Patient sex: F
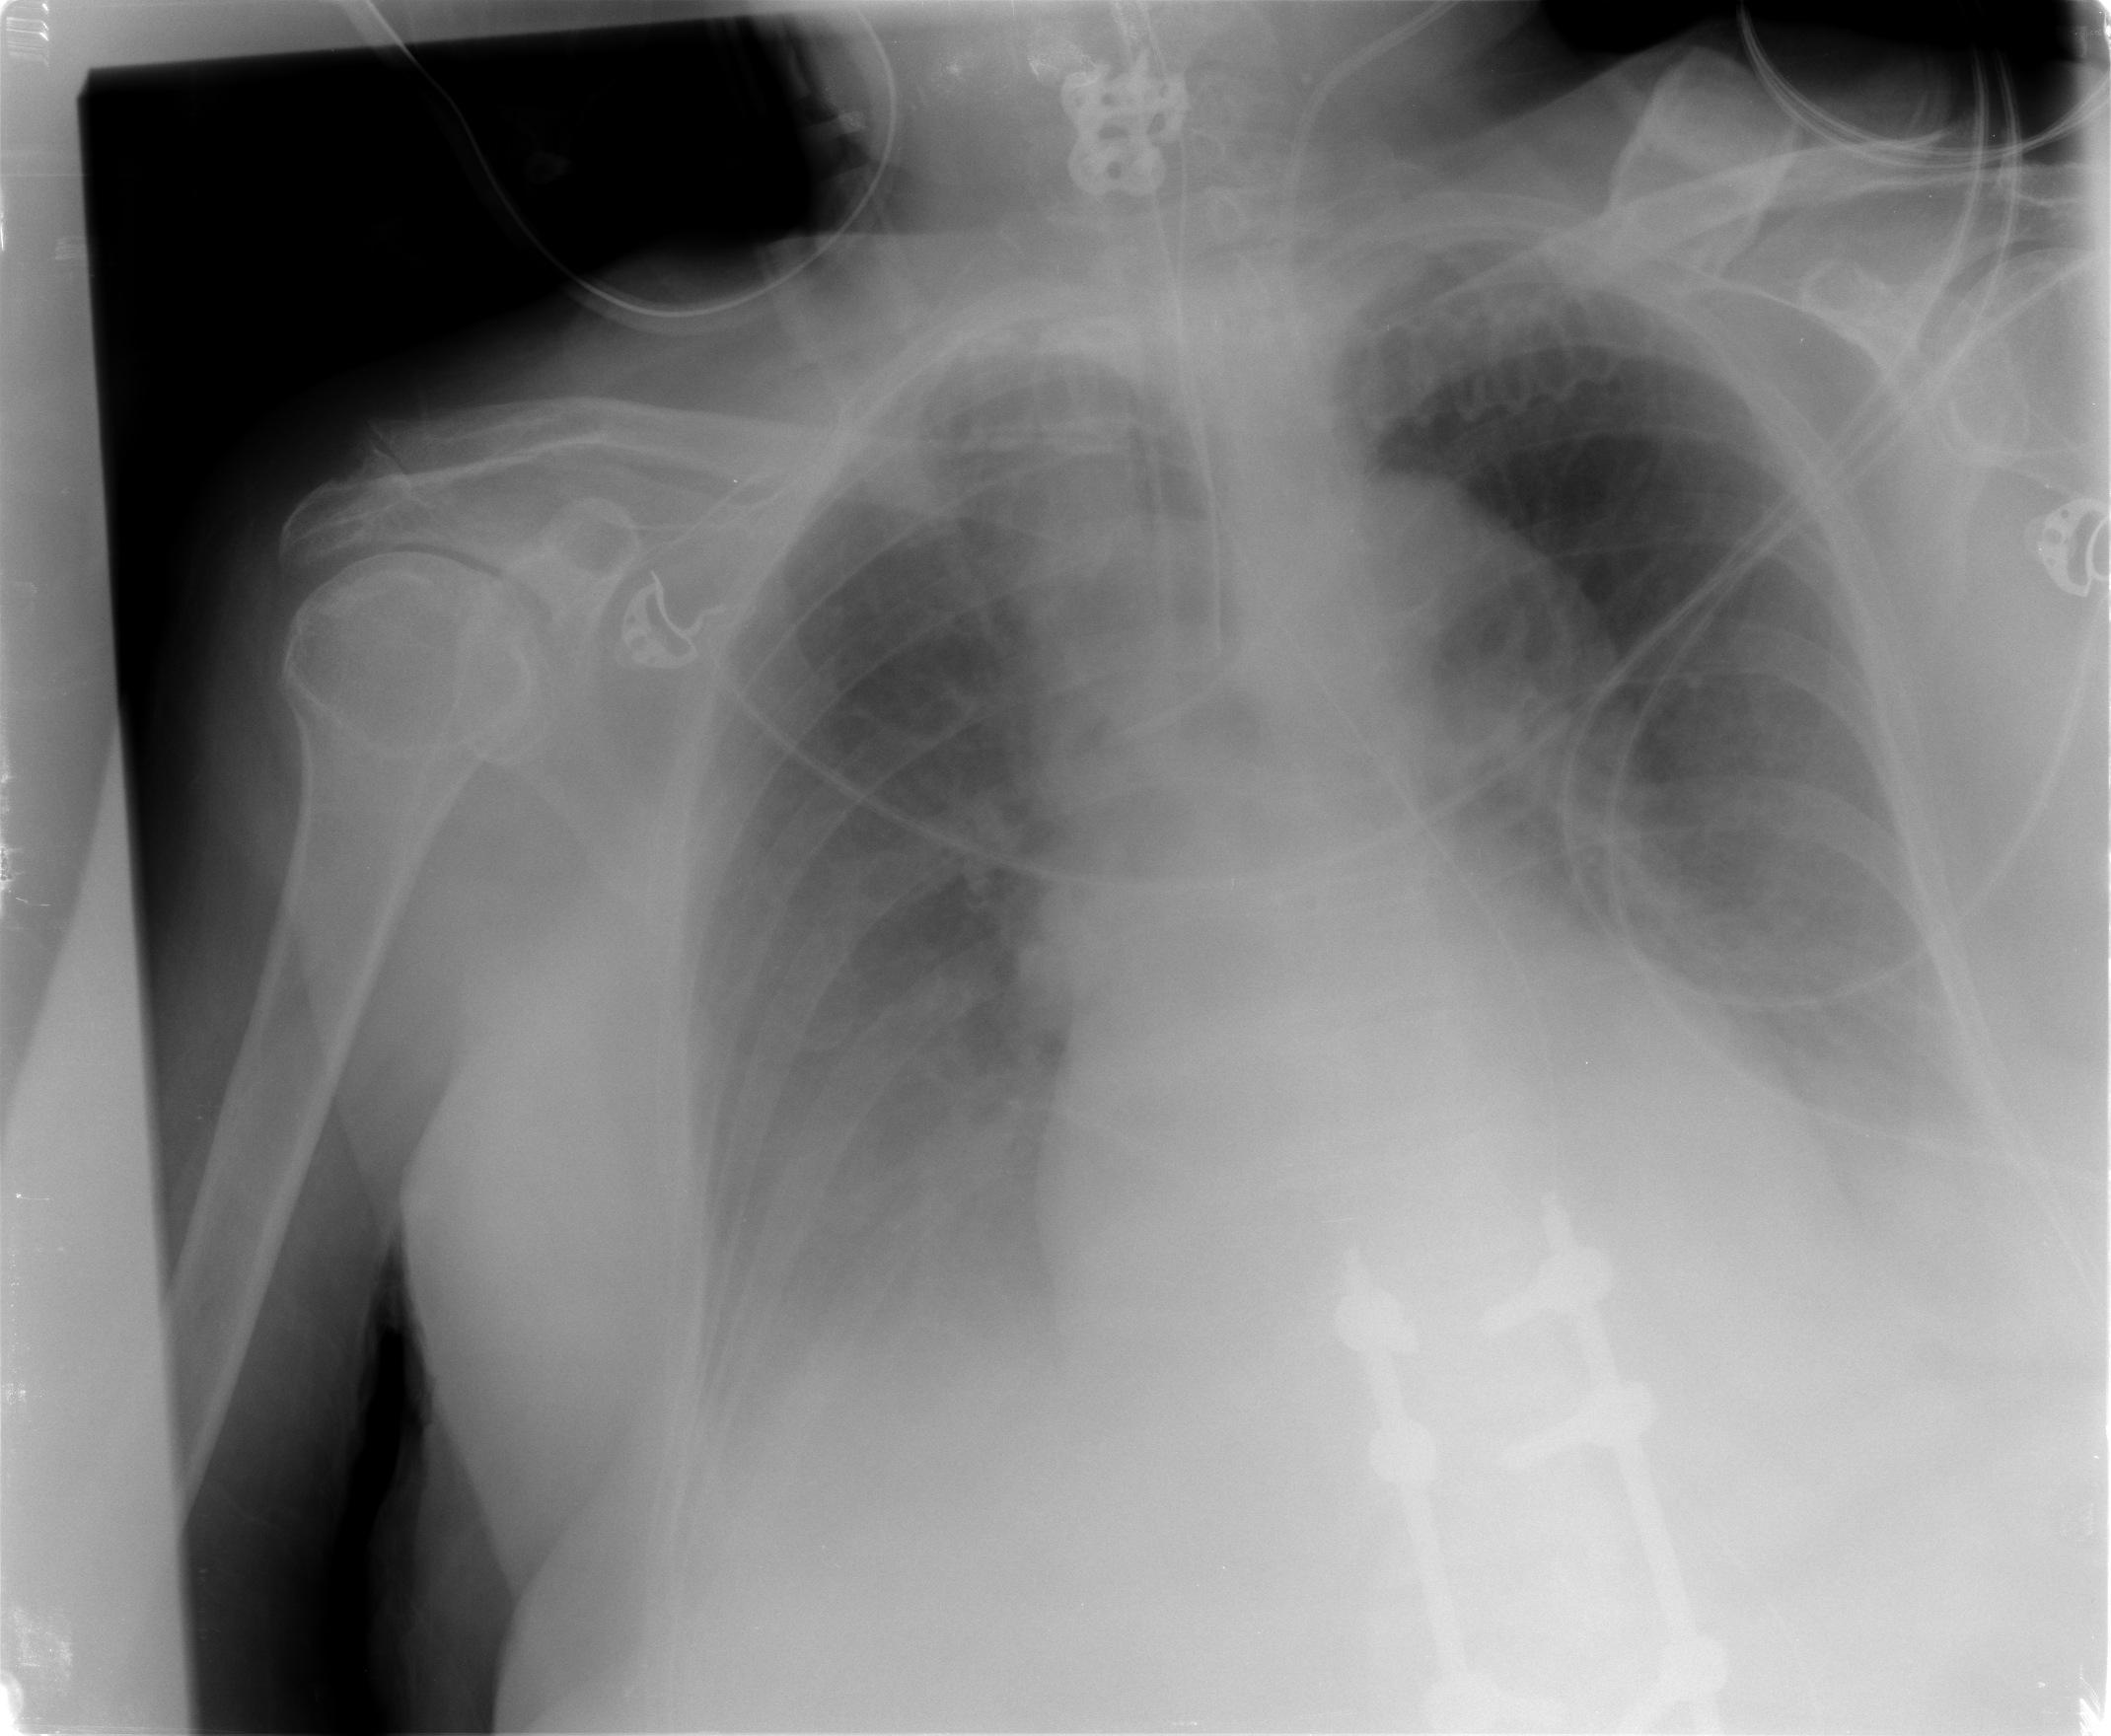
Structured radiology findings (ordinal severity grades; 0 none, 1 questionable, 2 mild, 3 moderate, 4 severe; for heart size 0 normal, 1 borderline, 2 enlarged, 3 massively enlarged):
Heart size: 0
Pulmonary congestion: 0
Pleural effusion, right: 2
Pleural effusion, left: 2
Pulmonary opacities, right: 0
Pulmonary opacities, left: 0
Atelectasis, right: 2
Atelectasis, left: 2